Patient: sex F, age 36
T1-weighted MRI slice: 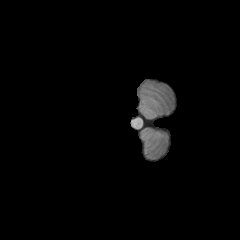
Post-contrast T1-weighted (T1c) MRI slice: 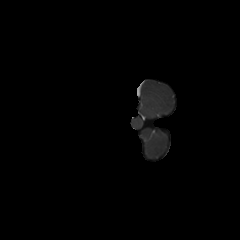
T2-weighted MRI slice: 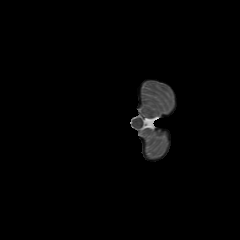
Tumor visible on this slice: no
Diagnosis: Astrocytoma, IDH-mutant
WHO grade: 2